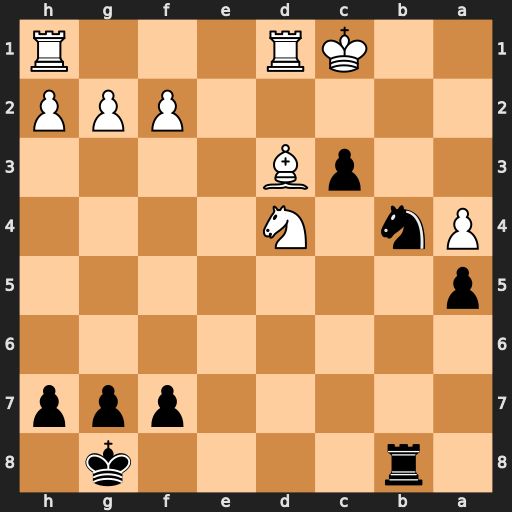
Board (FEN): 1r4k1/5ppp/8/p7/Pn1N4/2pB4/5PPP/2KR3R
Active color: b
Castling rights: -
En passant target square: -
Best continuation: Na2+ Kc2 Rb2#